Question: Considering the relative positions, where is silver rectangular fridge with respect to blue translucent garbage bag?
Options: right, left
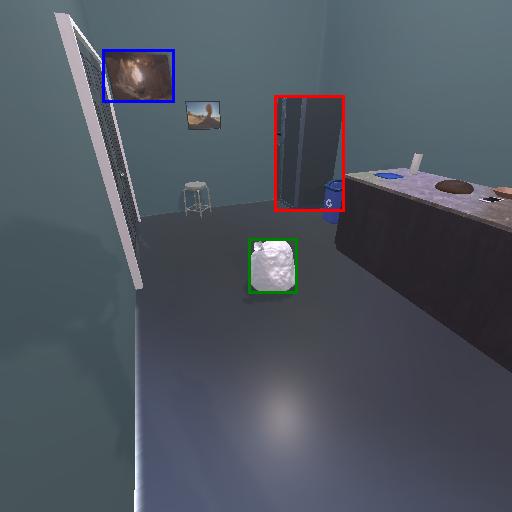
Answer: right